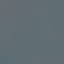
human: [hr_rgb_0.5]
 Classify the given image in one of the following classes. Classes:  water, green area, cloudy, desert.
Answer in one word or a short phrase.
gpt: water